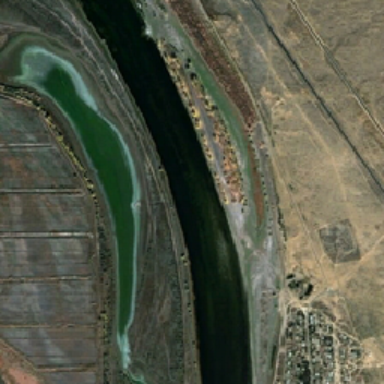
The winding river flows through a large area .